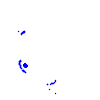
Particle: pion